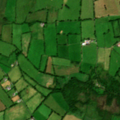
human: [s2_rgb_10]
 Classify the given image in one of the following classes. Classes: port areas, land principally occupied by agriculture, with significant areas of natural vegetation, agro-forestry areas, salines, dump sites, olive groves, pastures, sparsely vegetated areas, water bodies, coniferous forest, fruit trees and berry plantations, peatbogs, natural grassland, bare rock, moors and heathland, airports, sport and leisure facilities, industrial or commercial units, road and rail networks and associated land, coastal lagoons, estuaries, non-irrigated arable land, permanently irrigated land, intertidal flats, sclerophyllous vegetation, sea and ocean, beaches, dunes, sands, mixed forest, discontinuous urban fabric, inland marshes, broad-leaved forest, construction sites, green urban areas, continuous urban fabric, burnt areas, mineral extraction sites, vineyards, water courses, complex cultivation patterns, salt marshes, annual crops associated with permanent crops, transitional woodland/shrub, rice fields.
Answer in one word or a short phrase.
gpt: non-irrigated arable land, pastures